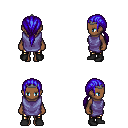
a pixel art fantasy rpg character, female body template, human, dark skin, chain tabard jacket, gold greaves, blue ponytail hairstyle, iron tiara, black shoes, four views (front, back, left, right), 2x2 character sprite sheet, small pixel art, hard edges, no anti-aliasing